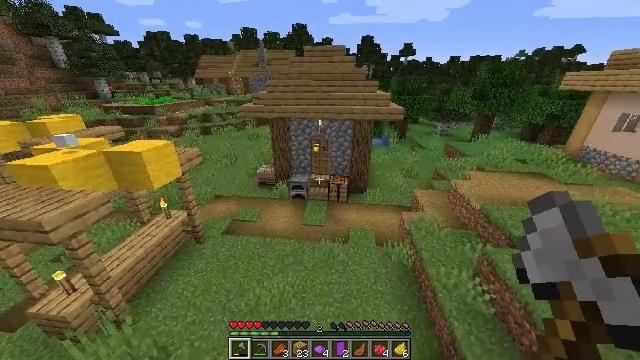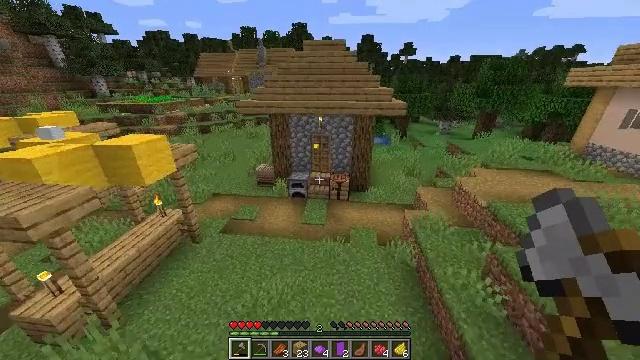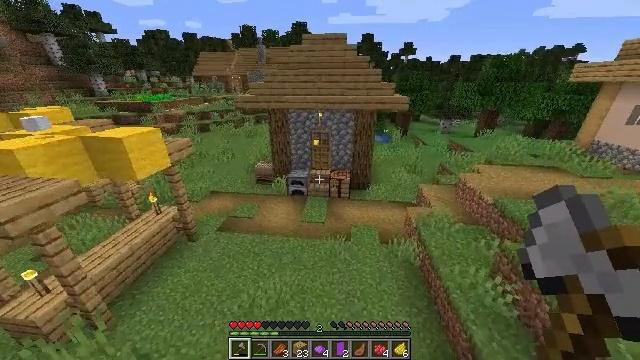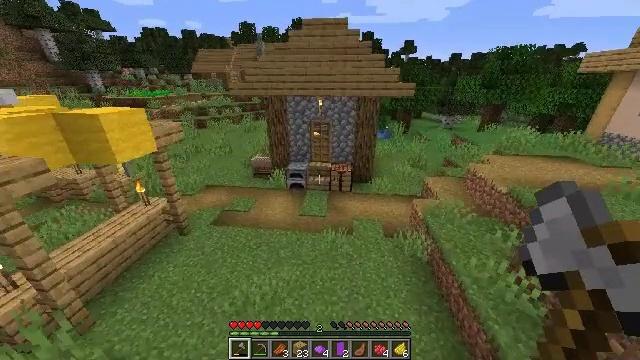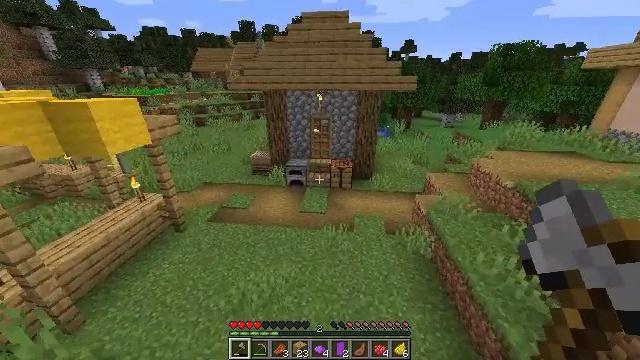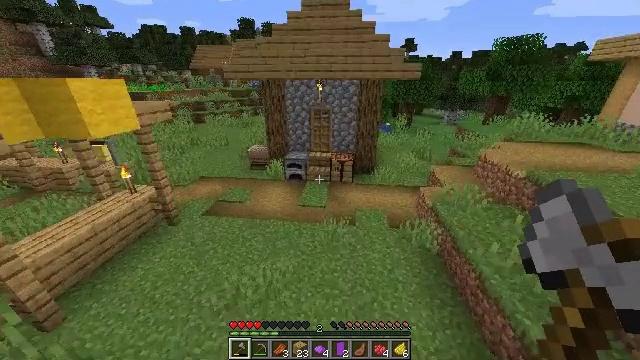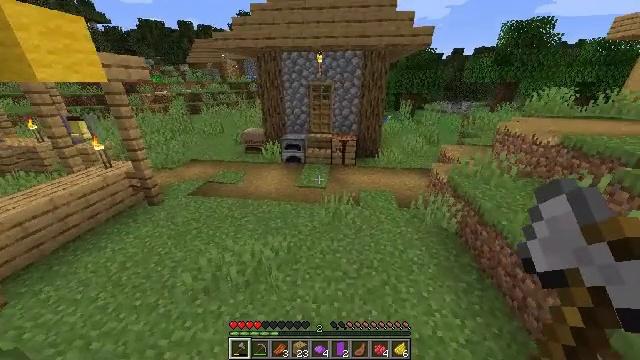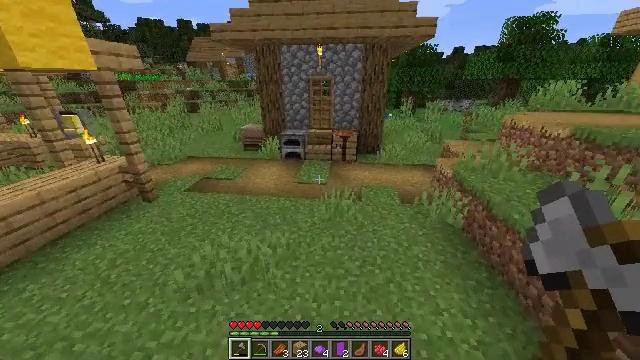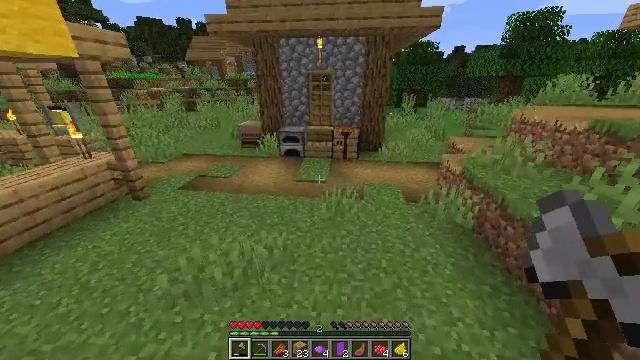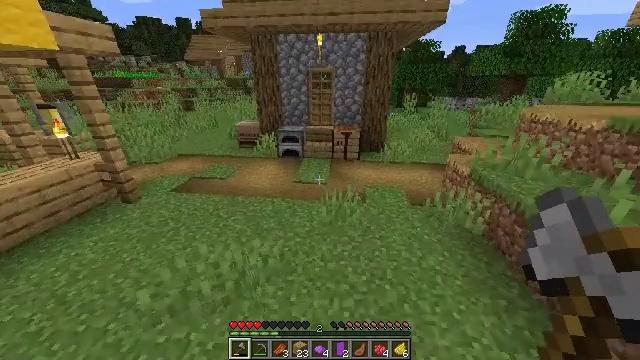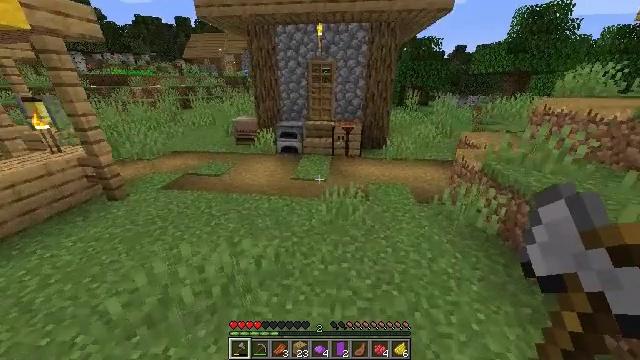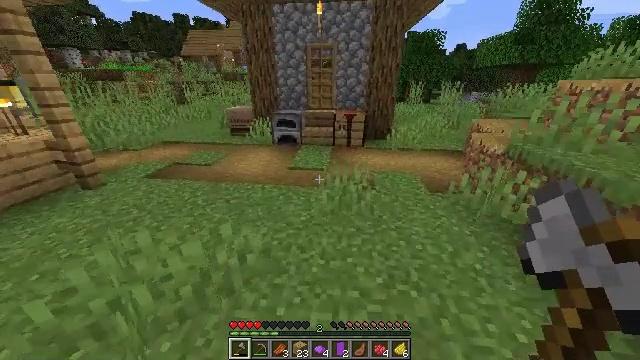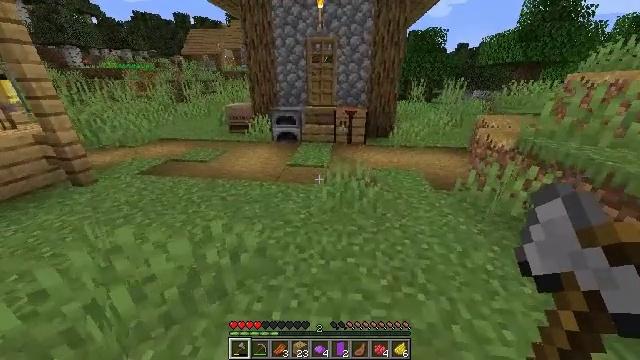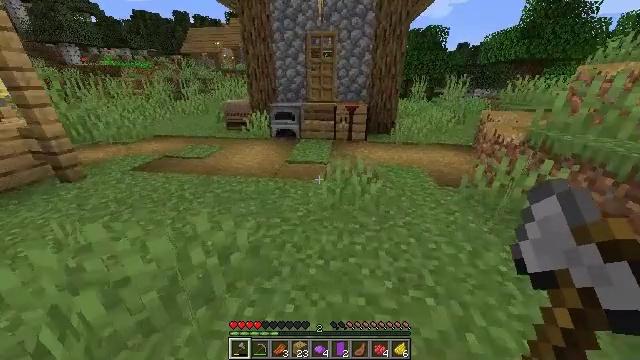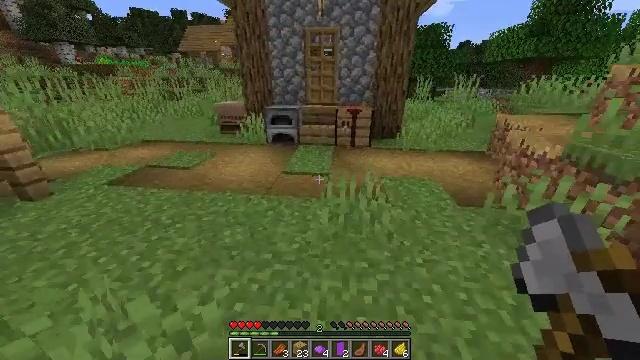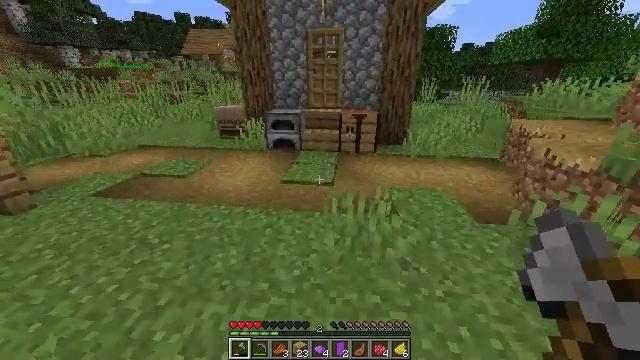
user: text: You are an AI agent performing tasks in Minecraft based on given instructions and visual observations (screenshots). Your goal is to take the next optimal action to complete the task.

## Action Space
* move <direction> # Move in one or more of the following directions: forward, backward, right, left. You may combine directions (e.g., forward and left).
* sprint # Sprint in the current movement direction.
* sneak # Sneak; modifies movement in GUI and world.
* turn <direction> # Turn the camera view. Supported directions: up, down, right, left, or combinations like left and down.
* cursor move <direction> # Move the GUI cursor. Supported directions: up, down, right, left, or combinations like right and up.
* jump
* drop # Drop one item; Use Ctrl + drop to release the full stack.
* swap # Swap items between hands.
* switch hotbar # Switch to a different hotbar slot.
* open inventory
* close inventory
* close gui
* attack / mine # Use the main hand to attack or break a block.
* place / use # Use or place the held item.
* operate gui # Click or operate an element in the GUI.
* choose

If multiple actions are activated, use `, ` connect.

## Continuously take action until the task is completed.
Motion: motion action
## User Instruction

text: Left click on the loom to mine it.
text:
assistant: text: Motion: move forward
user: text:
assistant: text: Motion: move forward
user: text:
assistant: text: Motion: move forward
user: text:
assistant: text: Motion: move forward
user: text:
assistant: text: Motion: move forward
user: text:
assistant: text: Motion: move forward
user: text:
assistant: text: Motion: move forward
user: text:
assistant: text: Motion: move forward
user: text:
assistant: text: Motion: move forward
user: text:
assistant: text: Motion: move forward
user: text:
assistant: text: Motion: move forward
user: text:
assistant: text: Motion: move forward
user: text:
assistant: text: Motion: move forward
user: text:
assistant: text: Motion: move forward
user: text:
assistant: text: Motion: move forward
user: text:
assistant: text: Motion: move forward, turn left and up
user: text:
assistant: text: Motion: move forward, turn left and up
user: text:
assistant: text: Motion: move forward, turn left and up
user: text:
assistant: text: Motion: move forward, turn left and up
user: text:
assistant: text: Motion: move forward
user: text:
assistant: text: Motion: move forward
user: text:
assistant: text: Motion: move forward
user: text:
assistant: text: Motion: move forward
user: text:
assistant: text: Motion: move forward
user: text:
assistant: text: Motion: move forward
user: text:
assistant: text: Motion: move forward
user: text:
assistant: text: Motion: move forward, turn right and down
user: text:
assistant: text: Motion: move forward, turn right and down
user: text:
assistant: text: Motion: move forward, turn right and down
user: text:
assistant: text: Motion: move forward, turn right and down